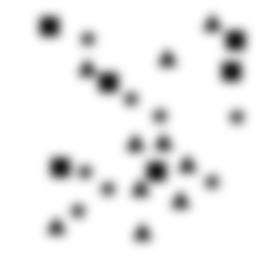
Squares: 6
Triangles: 10
Stars: 8
Total shapes: 24